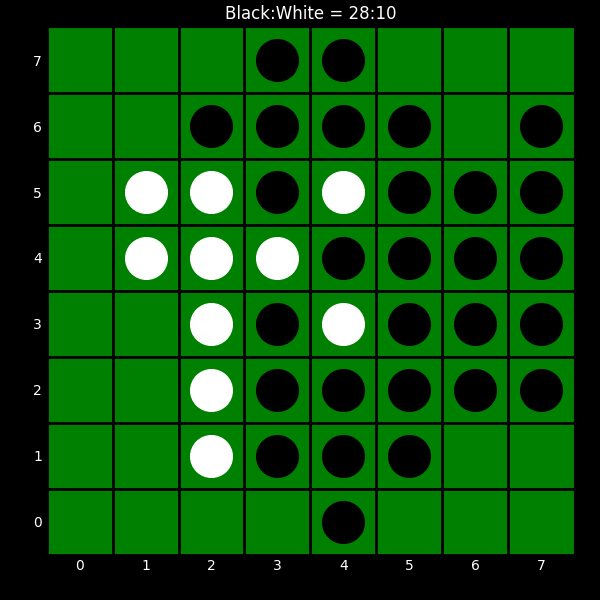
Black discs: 28
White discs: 10